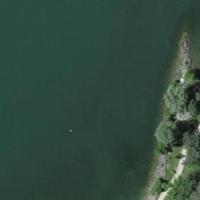
EUNIS habitat code: 14
Species observed at this site:
Sedum album
Prunus padus